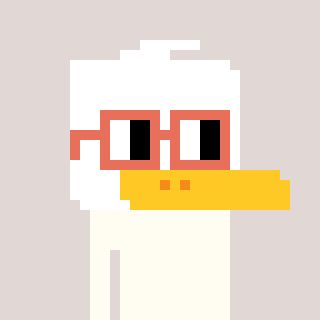
a pixel art character with square orange glasses, a duck-shaped head and a bluegrey-colored body on a warm background